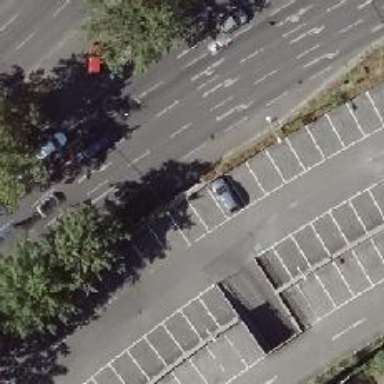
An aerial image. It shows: Multi-storey parking entrance.